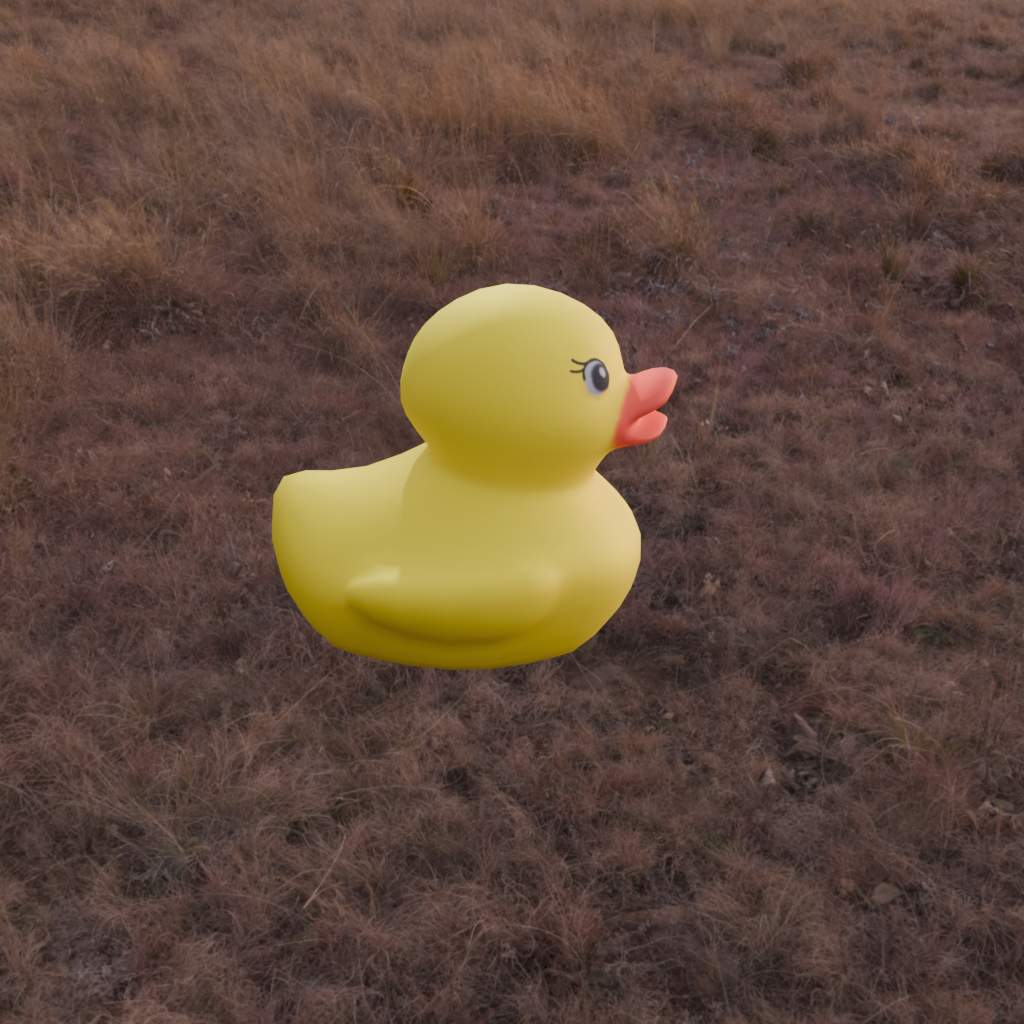
an image of a yellow rubber duck seen from <right> in a rural landscape at sunset with a colorful sky.